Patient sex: M
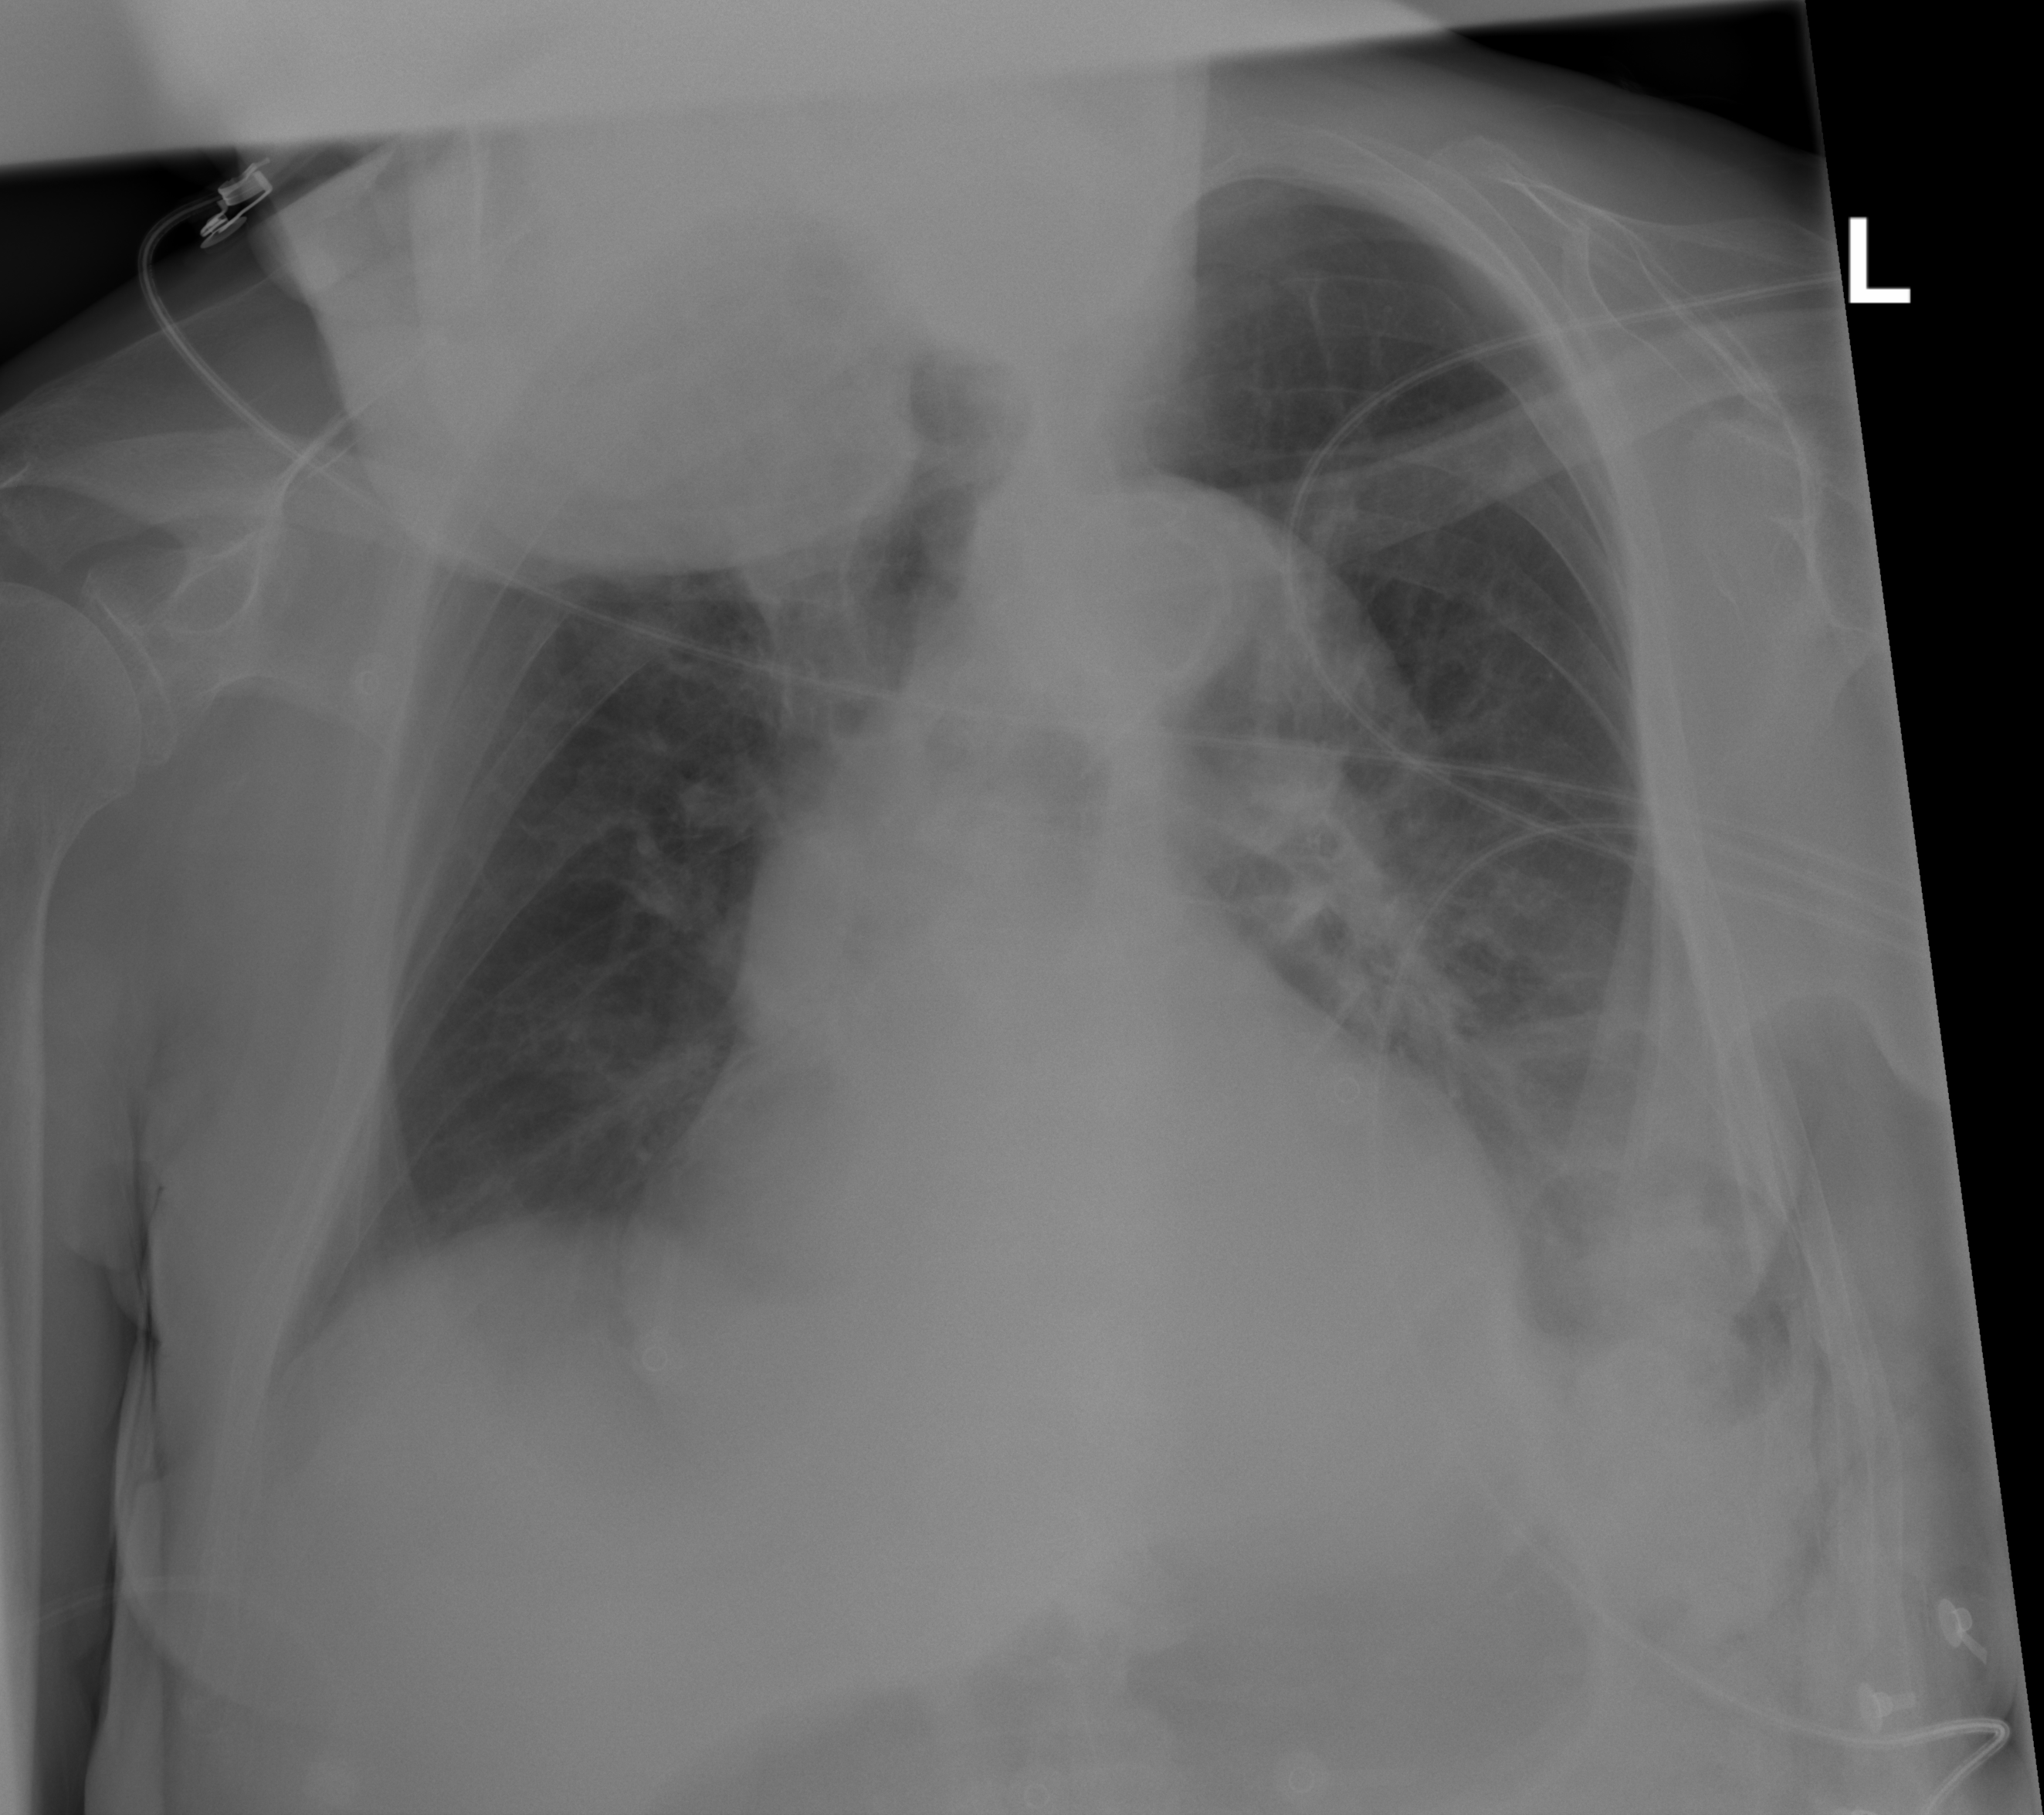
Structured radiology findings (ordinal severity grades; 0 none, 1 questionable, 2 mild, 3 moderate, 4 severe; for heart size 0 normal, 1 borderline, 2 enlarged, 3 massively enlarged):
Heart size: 2
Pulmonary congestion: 0
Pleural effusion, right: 0
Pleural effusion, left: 2
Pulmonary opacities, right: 0
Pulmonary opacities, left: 0
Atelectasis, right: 2
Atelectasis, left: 2